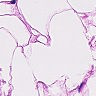
Metastatic tissue present: no